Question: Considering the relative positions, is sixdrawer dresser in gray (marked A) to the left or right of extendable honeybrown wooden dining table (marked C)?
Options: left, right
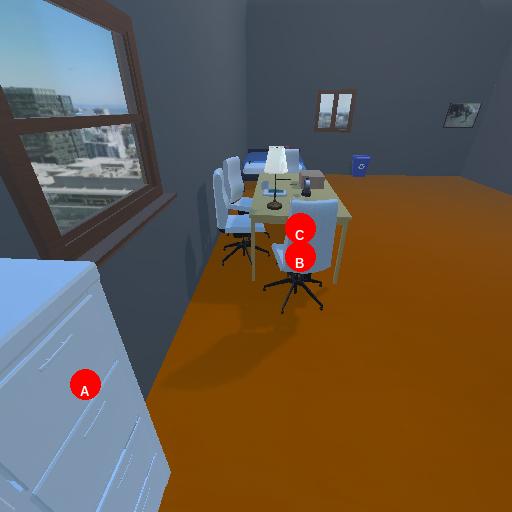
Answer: left